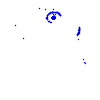
Particle: electron